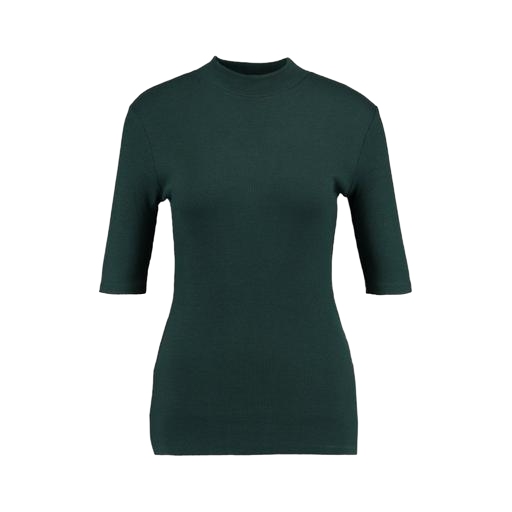
high-neck ribbed-jersey t-shirt, green polo-neck top, green plus size mock-neck top only macy, white background